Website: walmart
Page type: customer-info-address
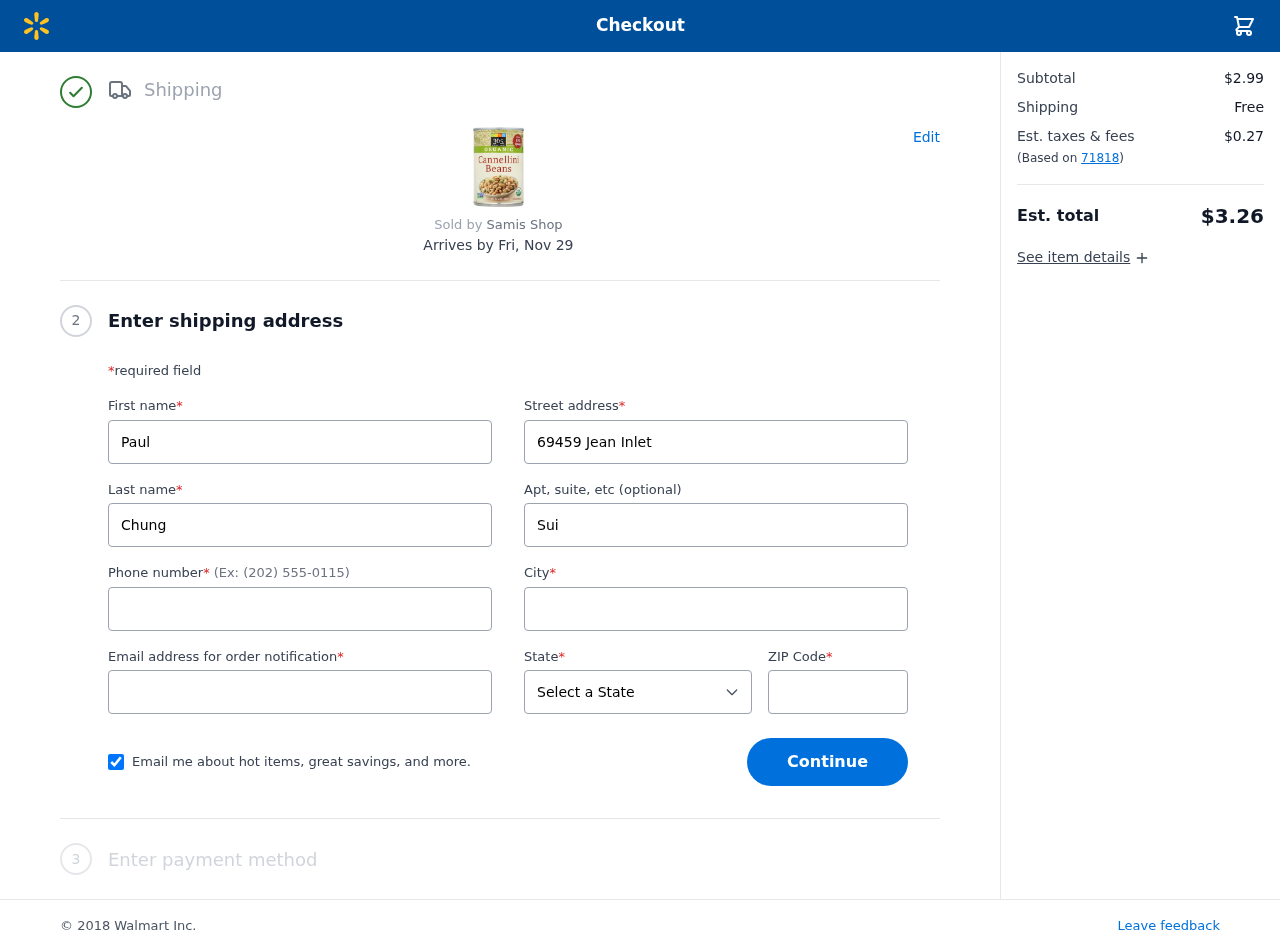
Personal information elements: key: PII_CITY
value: South Richard
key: PII_EMAIL
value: paul.chung@gmail.com
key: PII_FIRSTNAME
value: Paul
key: PII_LASTNAME
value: Chung
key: PII_PHONE
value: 5775310717
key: PII_POSTCODE
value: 71818
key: PII_STATE
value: GU
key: PII_STREET
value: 69459 Jean Inlet
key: PII_STREET2
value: Suite 694
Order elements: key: ORDER_DELIVERY_DATE
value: Fri, Nov 29
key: ORDER_SUBTOTAL
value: $2.99
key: ORDER_SHIPPING_COST
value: Free
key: ORDER_TAX
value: $0.27
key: ORDER_TOTAL
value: $3.26